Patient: sex M, age 77
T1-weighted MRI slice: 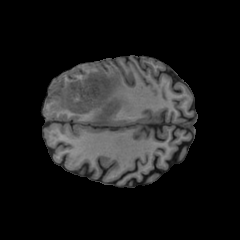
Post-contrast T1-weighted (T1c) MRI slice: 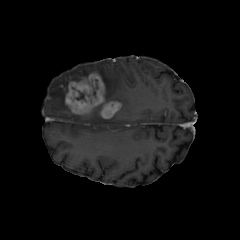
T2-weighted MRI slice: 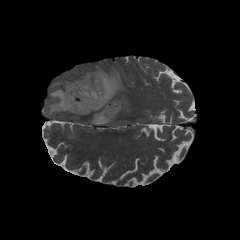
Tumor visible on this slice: yes
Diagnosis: Glioblastoma, IDH-wildtype
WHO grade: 4